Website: macys
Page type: cross-sells
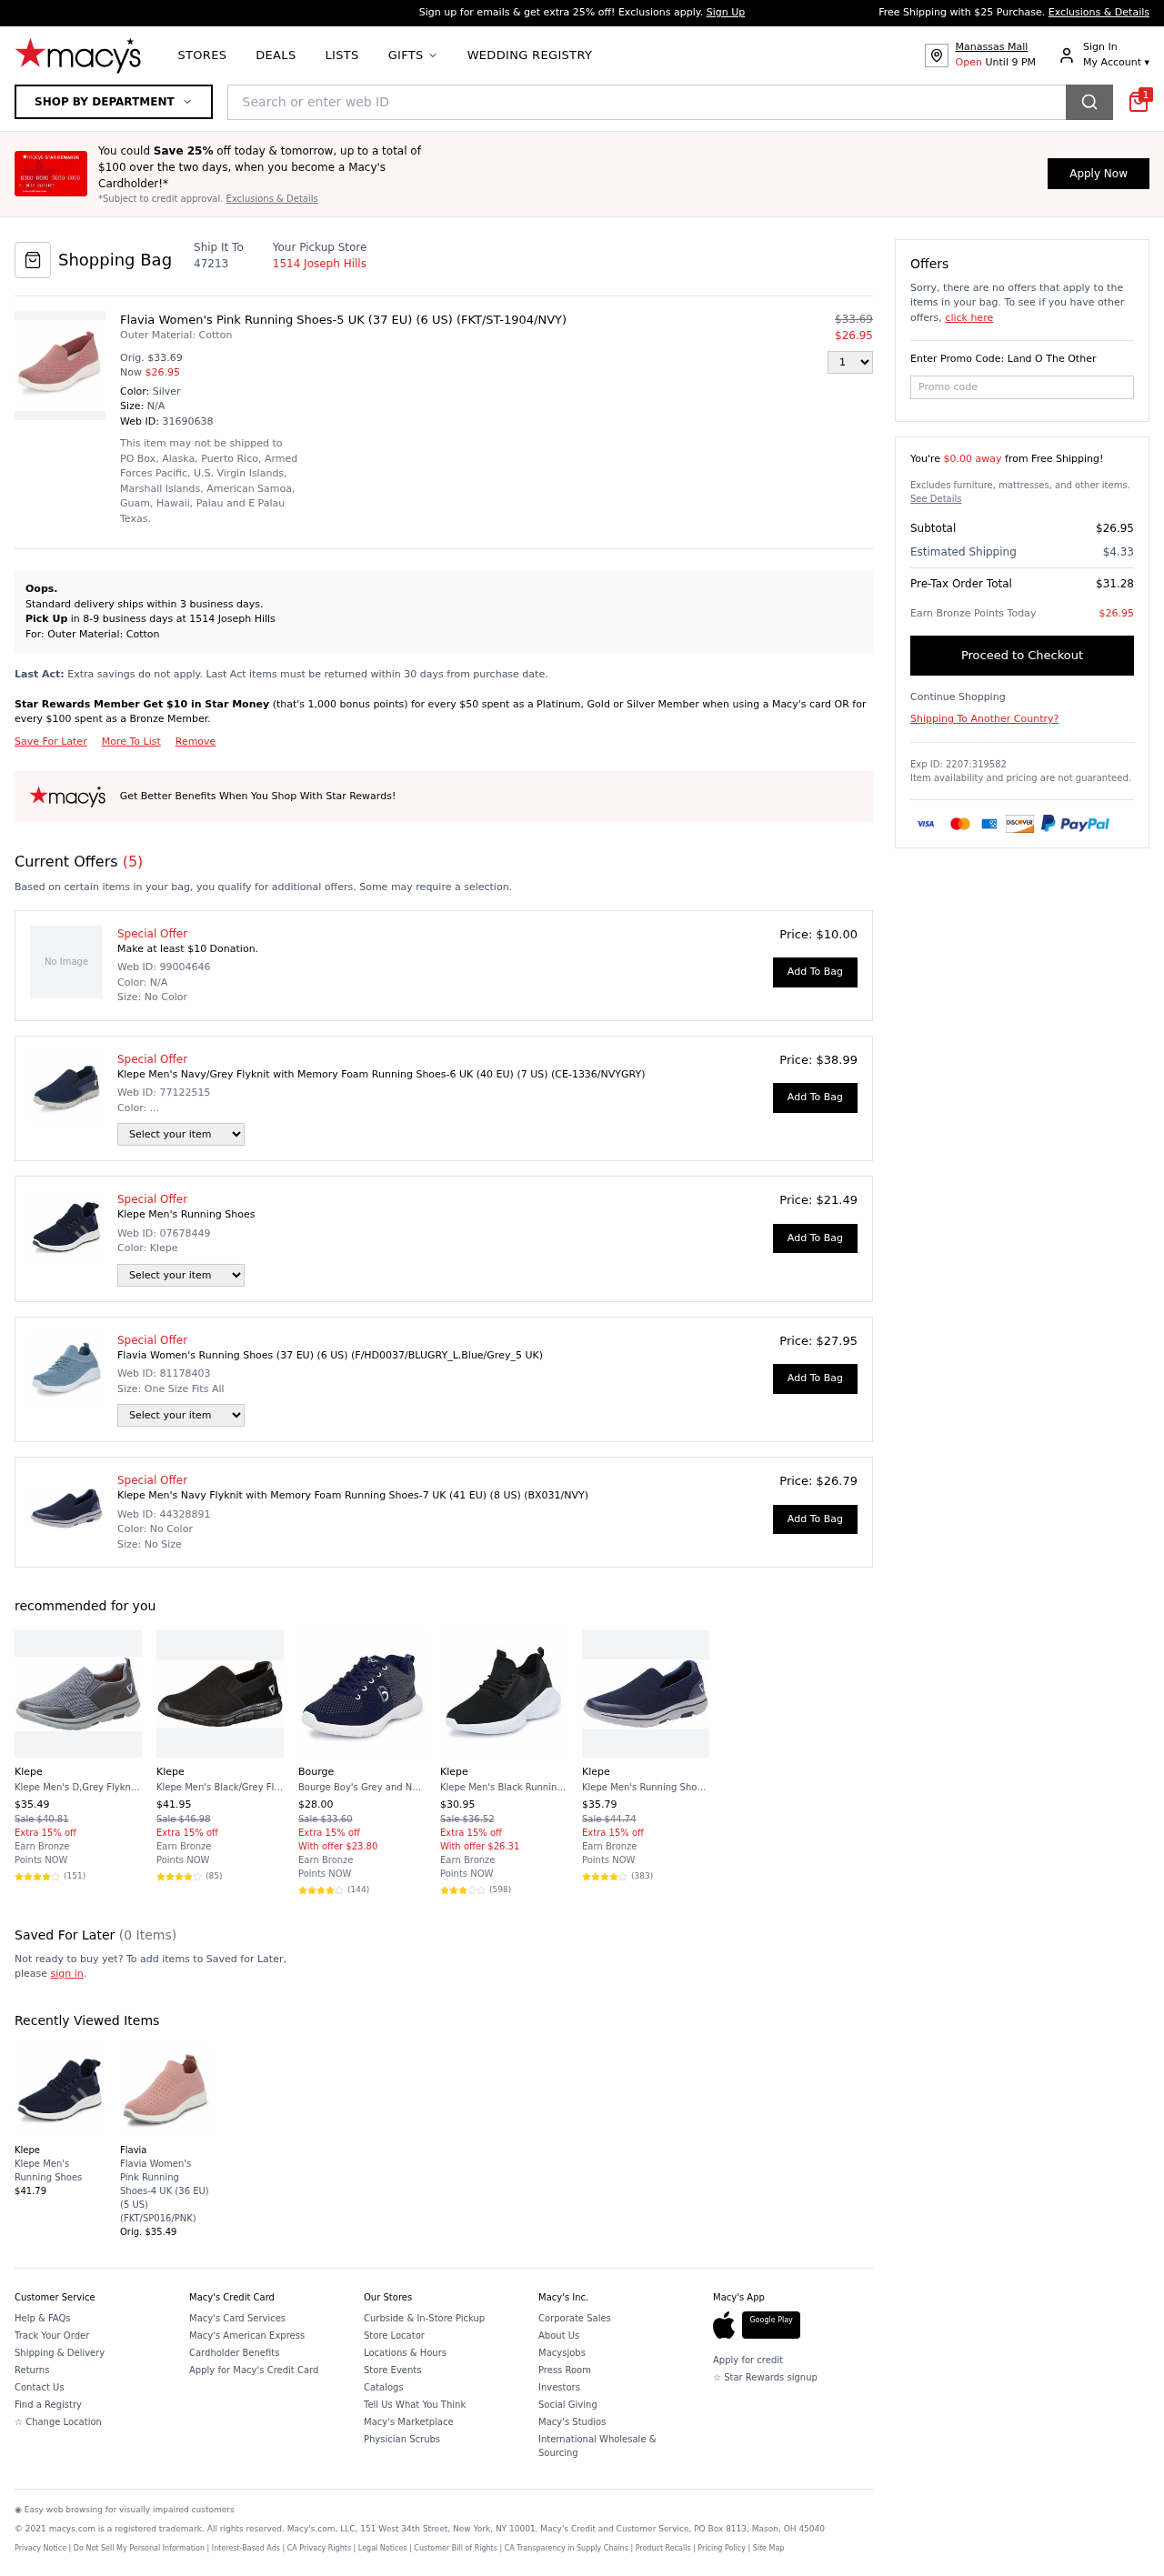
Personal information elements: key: PII_LOCATION1_STREET
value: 1514 Joseph Hills
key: PII_POSTCODE
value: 47213
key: PII_PROMO_CODE
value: OFF90
Product elements: key: PRODUCT10_BRAND
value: Klepe
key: PRODUCT10_NAME
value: Klepe Men's Running Shoes-9 UK (43 EU) (10 US) (BX031/NVY)
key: PRODUCT10_NUM_RATINGS
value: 383
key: PRODUCT10_PRICE
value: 35.79
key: PRODUCT10_RATING
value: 4.1
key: PRODUCT11_BRAND
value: Klepe
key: PRODUCT11_NAME
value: Klepe Men's Running Shoes
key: PRODUCT11_PRICE
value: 41.79
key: PRODUCT12_BRAND
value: Flavia
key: PRODUCT12_NAME
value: Flavia Women's Pink Running Shoes-4 UK (36 EU) (5 US) (FKT/SP016/PNK)
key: PRODUCT12_PRICE
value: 35.49
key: PRODUCT1_DESC
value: Outer Material: Cotton
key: PRODUCT1_NAME
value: Flavia Women's Pink Running Shoes-5 UK (37 EU) (6 US) (FKT/ST-1904/NVY)
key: PRODUCT1_PRICE
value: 26.95
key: PRODUCT1_QUANTITY
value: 1
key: PRODUCT2_NAME
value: Klepe Men's Navy/Grey Flyknit with Memory Foam Running Shoes-6 UK (40 EU) (7 US) (CE-1336/NVYGRY)
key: PRODUCT2_PRICE
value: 38.99
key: PRODUCT3_NAME
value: Klepe Men's Running Shoes
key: PRODUCT3_PRICE
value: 21.49
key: PRODUCT4_NAME
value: Flavia Women's Running Shoes (37 EU) (6 US) (F/HD0037/BLUGRY_L.Blue/Grey_5 UK)
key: PRODUCT4_PRICE
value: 27.95
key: PRODUCT5_NAME
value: Klepe Men's Navy Flyknit with Memory Foam Running Shoes-7 UK (41 EU) (8 US) (BX031/NVY)
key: PRODUCT5_PRICE
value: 26.79
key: PRODUCT6_BRAND
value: Klepe
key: PRODUCT6_NAME
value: Klepe Men's D,Grey Flyknit with Memory Foam Running Shoes-9 UK (43 EU) (10 US) (AD3989B/GRY)
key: PRODUCT6_NUM_RATINGS
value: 151
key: PRODUCT6_PRICE
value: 35.49
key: PRODUCT6_RATING
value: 4.2
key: PRODUCT7_BRAND
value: Klepe
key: PRODUCT7_NAME
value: Klepe Men's Black/Grey Flyknit with Memory Foam Running Shoes-7 UK (41 EU) (8 US) (CE-1336/BLKGRY)
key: PRODUCT7_NUM_RATINGS
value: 85
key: PRODUCT7_PRICE
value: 41.95
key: PRODUCT7_RATING
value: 4.7
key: PRODUCT8_BRAND
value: Bourge
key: PRODUCT8_NAME
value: Bourge Boy's Grey and Navy Running Shoes-12 UK (33 EU) (13 Kids US) (Orange-02)
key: PRODUCT8_NUM_RATINGS
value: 144
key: PRODUCT8_PRICE
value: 28
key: PRODUCT8_RATING
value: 4
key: PRODUCT9_BRAND
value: Klepe
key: PRODUCT9_NAME
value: Klepe Men's Black Running Shoes-9 UK (43 EU) (10 US) (KP93/BLK)
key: PRODUCT9_NUM_RATINGS
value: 598
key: PRODUCT9_PRICE
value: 30.95
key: PRODUCT9_RATING
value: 3.9
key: PRODUCT1_ORIGINAL_PRICE
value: $33.69
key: PRODUCT6_ORIGINAL_PRICE
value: Sale $40.81
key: PRODUCT7_ORIGINAL_PRICE
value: Sale $46.98
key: PRODUCT8_ORIGINAL_PRICE
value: Sale $33.60
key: PRODUCT9_ORIGINAL_PRICE
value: Sale $36.52
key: PRODUCT10_ORIGINAL_PRICE
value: Sale $44.74
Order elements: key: ORDER_ID
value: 31690638
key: ORDER_NUM_OFFERS
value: (5)
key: ORDER_FREE_SHIPPING_THRESHOLD
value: $0.00 away
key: ORDER_SUBTOTAL
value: $26.95
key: ORDER_SHIPPING_COST
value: $4.33
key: ORDER_TOTAL
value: $31.28
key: ORDER_POINTS_EARNED
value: $26.95
Search elements: key: HEADER_SEARCH
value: Search or enter web ID
Other elements: key: SAVED_NUM_ITEMS
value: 0